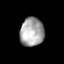
Tissue: prostate
Cell type: Epithelial cells
Senescence score: 0.2867
Nuclear area (px): 670
Mean DAPI intensity: 166.615